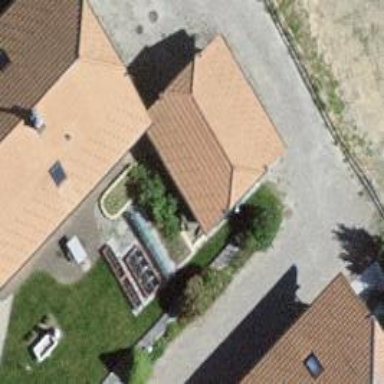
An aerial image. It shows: Garage.